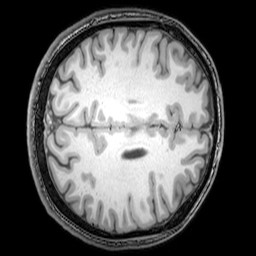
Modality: T1w
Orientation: axial
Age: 24
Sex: male
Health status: healthy
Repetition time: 0.081 s
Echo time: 0.037 s